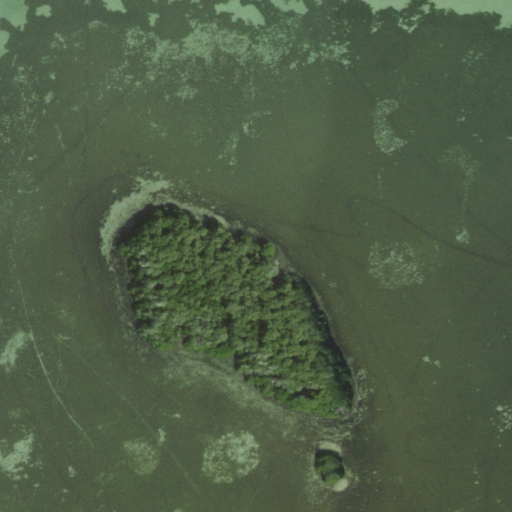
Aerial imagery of island in Florida named Jackass Key containing herbaceous wetlands, open water, and woody wetlands